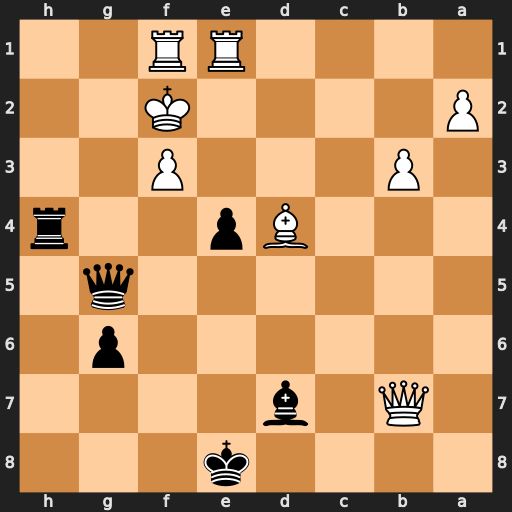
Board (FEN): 4k3/1Q1b4/6p1/6q1/3Bp2r/1P3P2/P4K2/4RR2
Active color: b
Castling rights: -
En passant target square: -
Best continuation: Rh2#